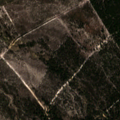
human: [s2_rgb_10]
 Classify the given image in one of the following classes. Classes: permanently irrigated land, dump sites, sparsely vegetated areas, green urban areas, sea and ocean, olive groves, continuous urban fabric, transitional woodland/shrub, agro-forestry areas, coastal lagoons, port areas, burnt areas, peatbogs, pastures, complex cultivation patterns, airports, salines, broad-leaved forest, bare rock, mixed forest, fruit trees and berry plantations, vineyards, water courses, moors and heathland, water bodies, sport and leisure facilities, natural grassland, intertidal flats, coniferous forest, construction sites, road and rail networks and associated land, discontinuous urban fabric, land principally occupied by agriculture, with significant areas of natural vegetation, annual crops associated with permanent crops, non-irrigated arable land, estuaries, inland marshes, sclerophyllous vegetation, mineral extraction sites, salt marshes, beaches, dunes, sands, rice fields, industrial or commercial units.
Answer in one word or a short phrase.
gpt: coniferous forest, transitional woodland/shrub